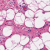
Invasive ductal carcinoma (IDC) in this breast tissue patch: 0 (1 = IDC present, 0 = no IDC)